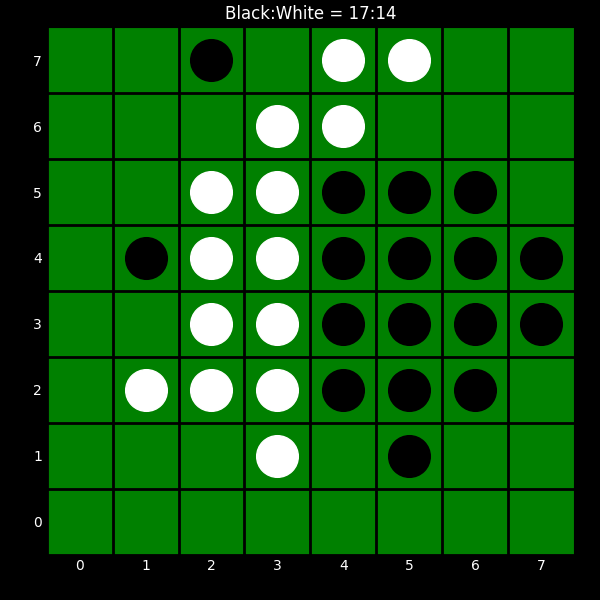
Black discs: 17
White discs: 14